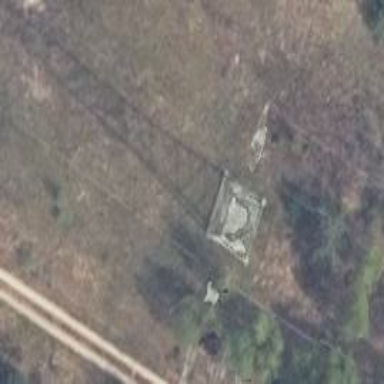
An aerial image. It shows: Power tower.